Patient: sex F, age 51
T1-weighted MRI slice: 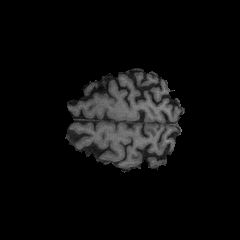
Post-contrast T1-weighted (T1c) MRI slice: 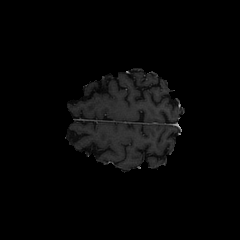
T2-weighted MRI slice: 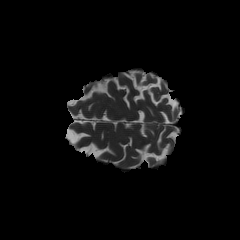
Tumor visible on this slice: no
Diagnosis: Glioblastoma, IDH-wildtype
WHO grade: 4